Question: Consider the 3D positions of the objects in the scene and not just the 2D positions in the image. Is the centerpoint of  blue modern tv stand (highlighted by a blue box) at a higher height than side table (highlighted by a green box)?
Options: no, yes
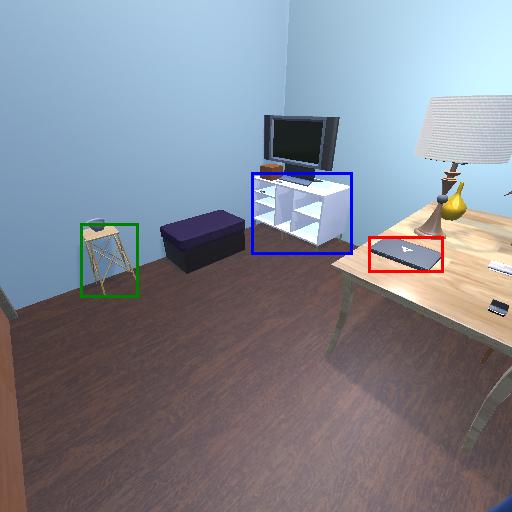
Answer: no